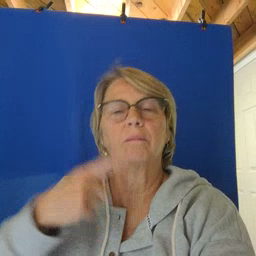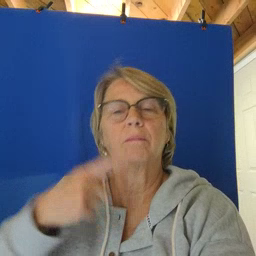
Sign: apple